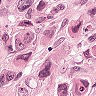
Metastatic tissue present: yes